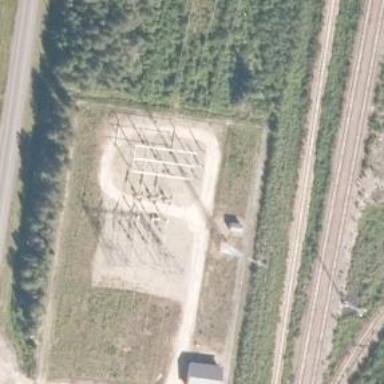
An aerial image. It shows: Mast tower used for communication.